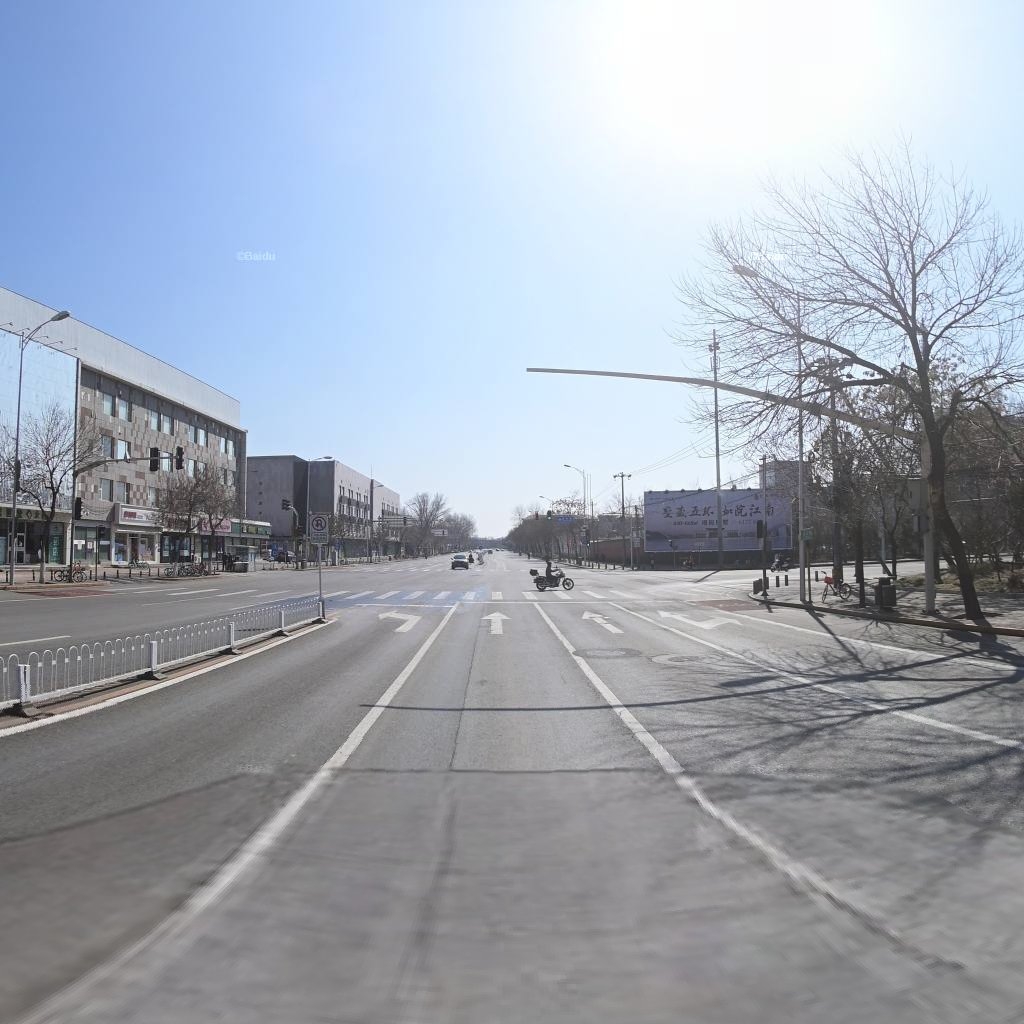
Region: Haidian
Road damage annotations: longitudinal crack, manhole cover, manhole cover